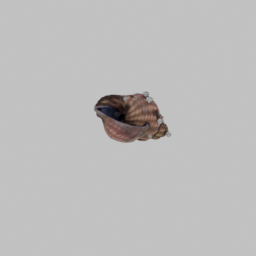
Label: animals